Field crop: tomato
Growth stage: 2
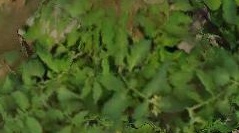
Species: tomato